Field crop: maize
Growth stage: 2
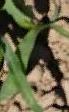
Species: maize